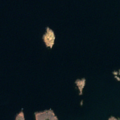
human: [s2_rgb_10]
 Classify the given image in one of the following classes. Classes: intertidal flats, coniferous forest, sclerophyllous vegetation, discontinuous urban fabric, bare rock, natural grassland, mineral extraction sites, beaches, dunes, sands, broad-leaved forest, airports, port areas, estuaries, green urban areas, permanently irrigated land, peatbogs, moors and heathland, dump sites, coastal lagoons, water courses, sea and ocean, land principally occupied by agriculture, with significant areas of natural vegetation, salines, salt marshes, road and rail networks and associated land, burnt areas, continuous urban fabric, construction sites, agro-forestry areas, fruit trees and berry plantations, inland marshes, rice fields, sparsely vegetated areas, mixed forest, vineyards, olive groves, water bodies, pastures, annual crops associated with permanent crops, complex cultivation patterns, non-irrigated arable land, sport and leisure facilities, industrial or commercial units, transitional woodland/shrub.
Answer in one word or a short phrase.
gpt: sea and ocean